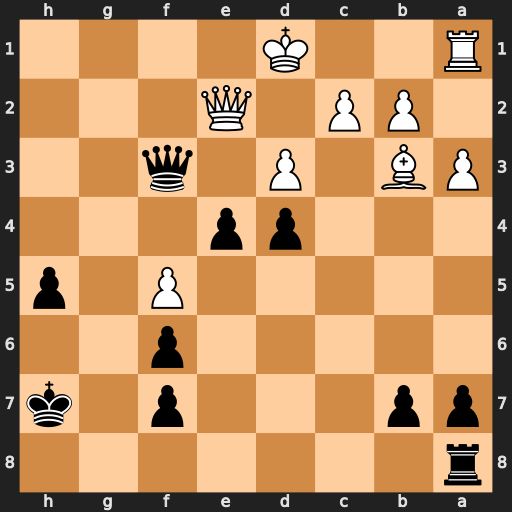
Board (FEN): r7/pp3p1k/5p2/5P1p/3pp3/PB1P1q2/1PP1Q3/R2K4
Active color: b
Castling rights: -
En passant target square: -
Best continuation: Rg8 Qxf3 exf3 Kd2 Rg2+